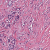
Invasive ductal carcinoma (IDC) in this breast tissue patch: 1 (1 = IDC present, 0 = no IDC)